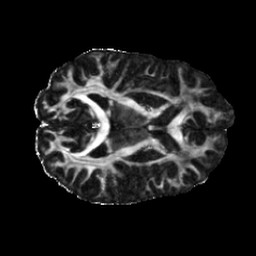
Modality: FA
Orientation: axial
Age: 25
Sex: female
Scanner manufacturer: siemens
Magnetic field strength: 6.98 T
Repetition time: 7.776 s
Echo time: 0.076 s